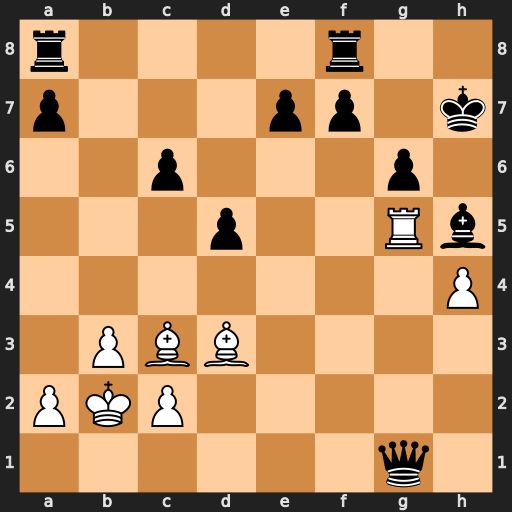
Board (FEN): r4r2/p3pp1k/2p3p1/3p2Rb/7P/1PBB4/PKP5/6q1
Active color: w
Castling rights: -
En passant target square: -
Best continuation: Rxh5+ Kg8 Rh8#